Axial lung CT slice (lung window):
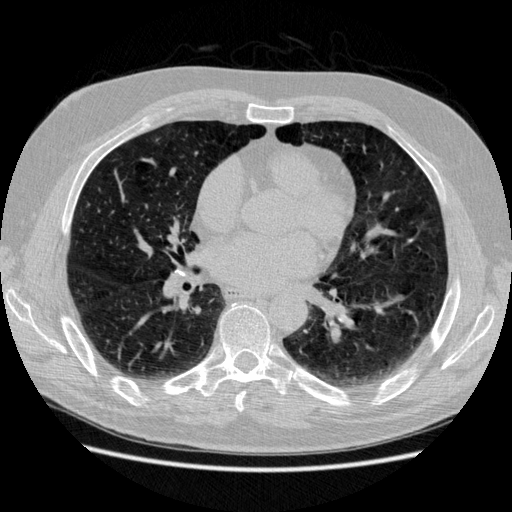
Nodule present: no